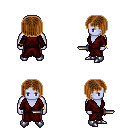
a pixel art fantasy rpg character, male body template, dark elf, purple skin, red robe, red pants, brown pageboy hairstyle, bracelets, metal boots, dagger, four views (front, back, left, right), 2x2 character sprite sheet, small pixel art, hard edges, no anti-aliasing